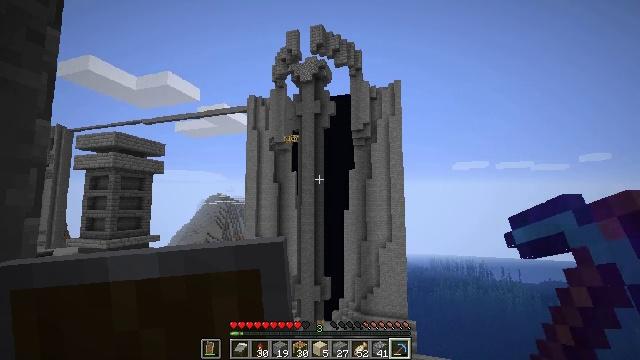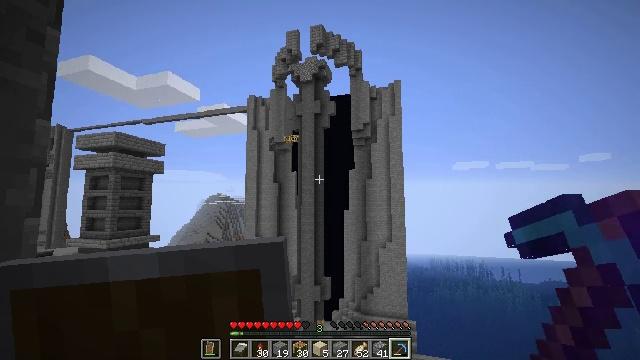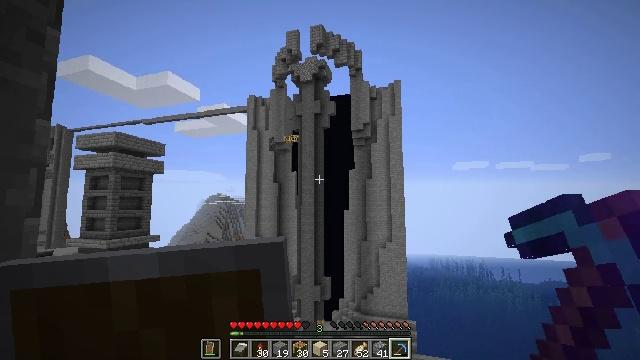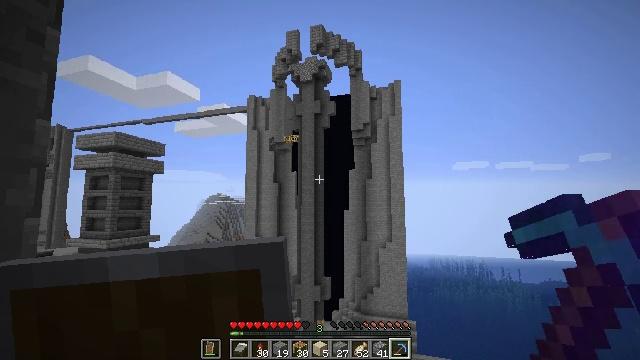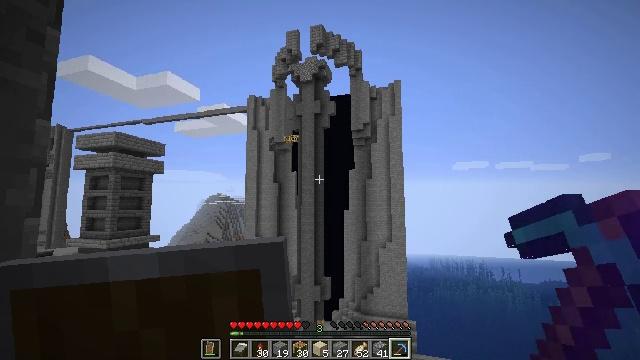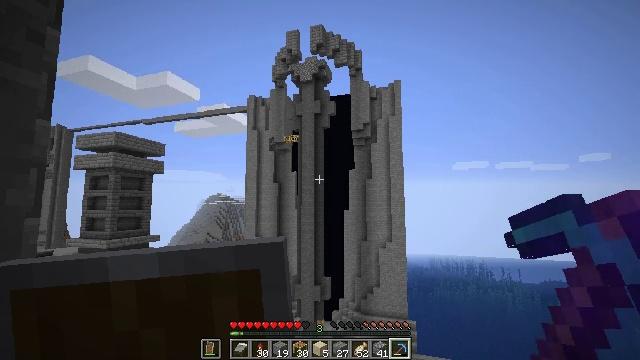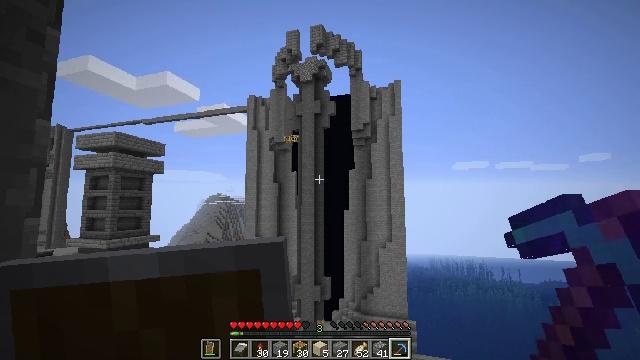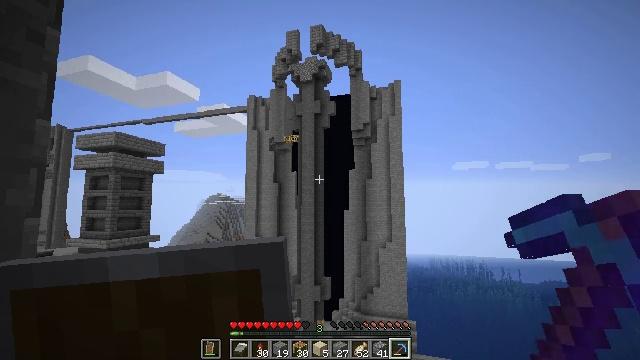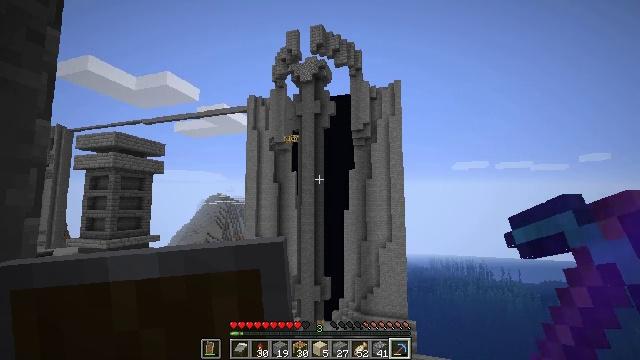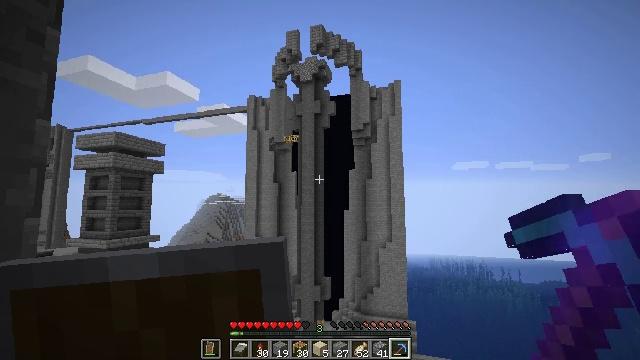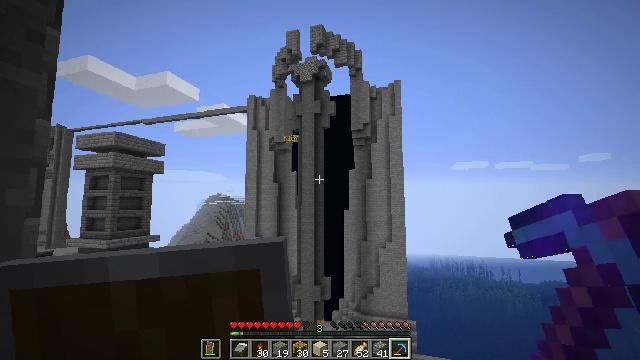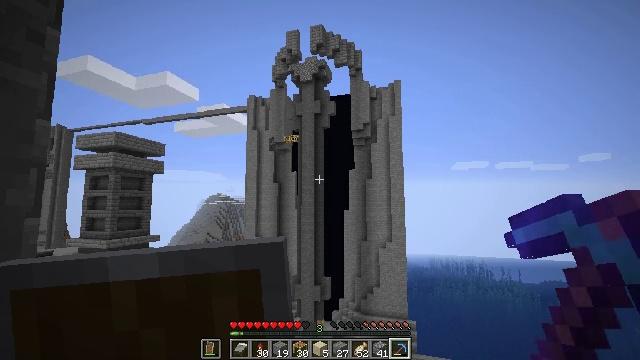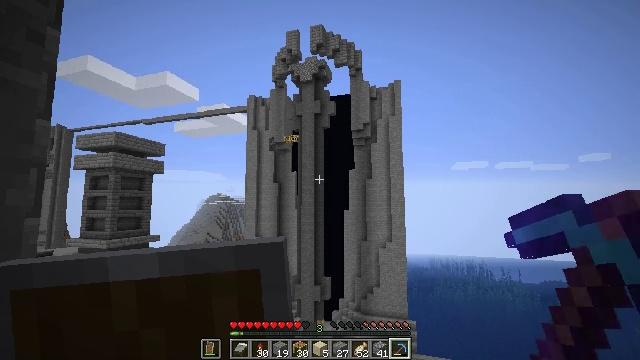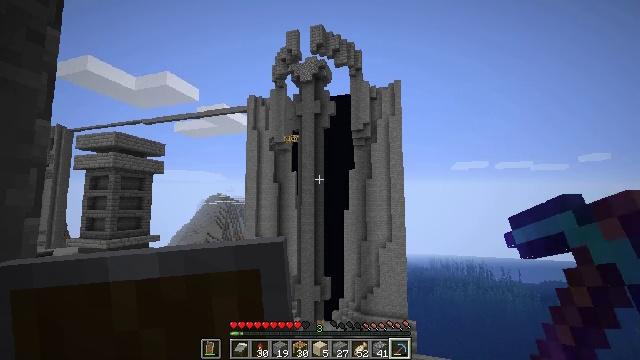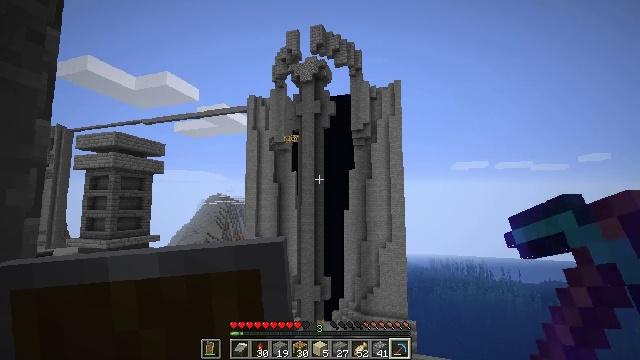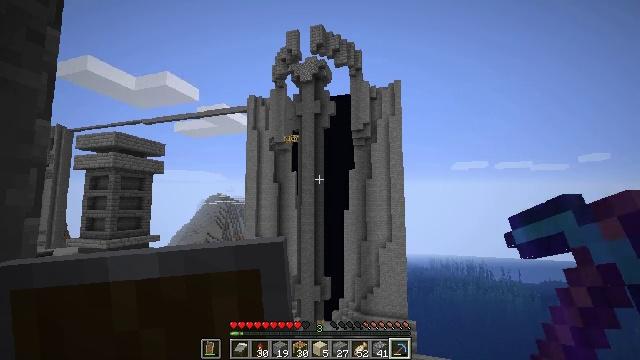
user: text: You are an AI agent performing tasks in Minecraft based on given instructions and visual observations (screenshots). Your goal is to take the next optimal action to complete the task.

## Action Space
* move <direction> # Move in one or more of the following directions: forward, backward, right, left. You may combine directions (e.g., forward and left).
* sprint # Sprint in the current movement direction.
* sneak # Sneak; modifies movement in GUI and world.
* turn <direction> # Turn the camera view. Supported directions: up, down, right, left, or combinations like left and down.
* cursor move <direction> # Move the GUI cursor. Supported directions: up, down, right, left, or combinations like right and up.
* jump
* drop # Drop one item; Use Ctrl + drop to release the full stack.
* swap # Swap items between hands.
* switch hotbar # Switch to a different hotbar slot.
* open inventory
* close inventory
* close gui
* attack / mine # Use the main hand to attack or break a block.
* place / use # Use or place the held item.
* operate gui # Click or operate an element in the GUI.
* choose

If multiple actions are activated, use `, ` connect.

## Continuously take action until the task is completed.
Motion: motion action
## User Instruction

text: Collect scaffolding blocks.
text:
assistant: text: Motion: no_op
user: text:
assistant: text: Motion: no_op
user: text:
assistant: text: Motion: no_op
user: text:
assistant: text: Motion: no_op
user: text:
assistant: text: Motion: no_op
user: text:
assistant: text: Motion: no_op
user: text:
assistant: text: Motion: no_op
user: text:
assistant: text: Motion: no_op
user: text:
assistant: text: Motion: no_op
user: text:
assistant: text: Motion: no_op
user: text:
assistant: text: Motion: no_op
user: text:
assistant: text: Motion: no_op
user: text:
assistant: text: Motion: no_op
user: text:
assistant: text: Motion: no_op
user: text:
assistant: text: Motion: no_op
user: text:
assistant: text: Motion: no_op
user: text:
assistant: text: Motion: no_op
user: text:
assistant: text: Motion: no_op
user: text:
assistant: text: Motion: no_op
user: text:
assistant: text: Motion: turn down
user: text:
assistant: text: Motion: turn down
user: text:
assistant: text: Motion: turn down
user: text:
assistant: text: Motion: turn up
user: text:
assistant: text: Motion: turn up
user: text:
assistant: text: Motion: turn right and down
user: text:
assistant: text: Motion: turn right and down
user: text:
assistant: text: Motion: turn down
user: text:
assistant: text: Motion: turn down
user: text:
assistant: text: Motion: turn down
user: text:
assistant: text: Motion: turn down